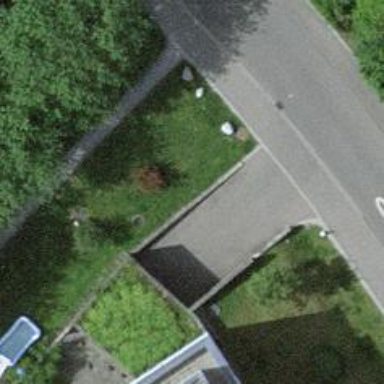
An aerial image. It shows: Parking entrance.